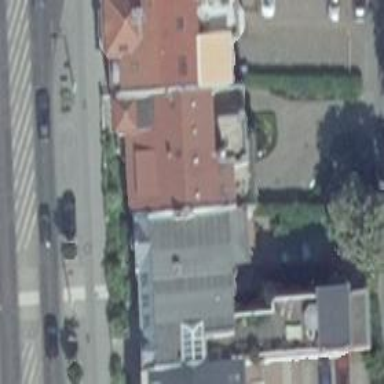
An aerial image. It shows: Part of building with silver color.